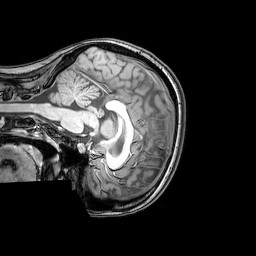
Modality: T1w
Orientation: sagittal
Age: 25
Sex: female
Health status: healthy
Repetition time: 0.081 s
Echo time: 0.037 s